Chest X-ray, AP view. Patient: 48 years old, sex M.
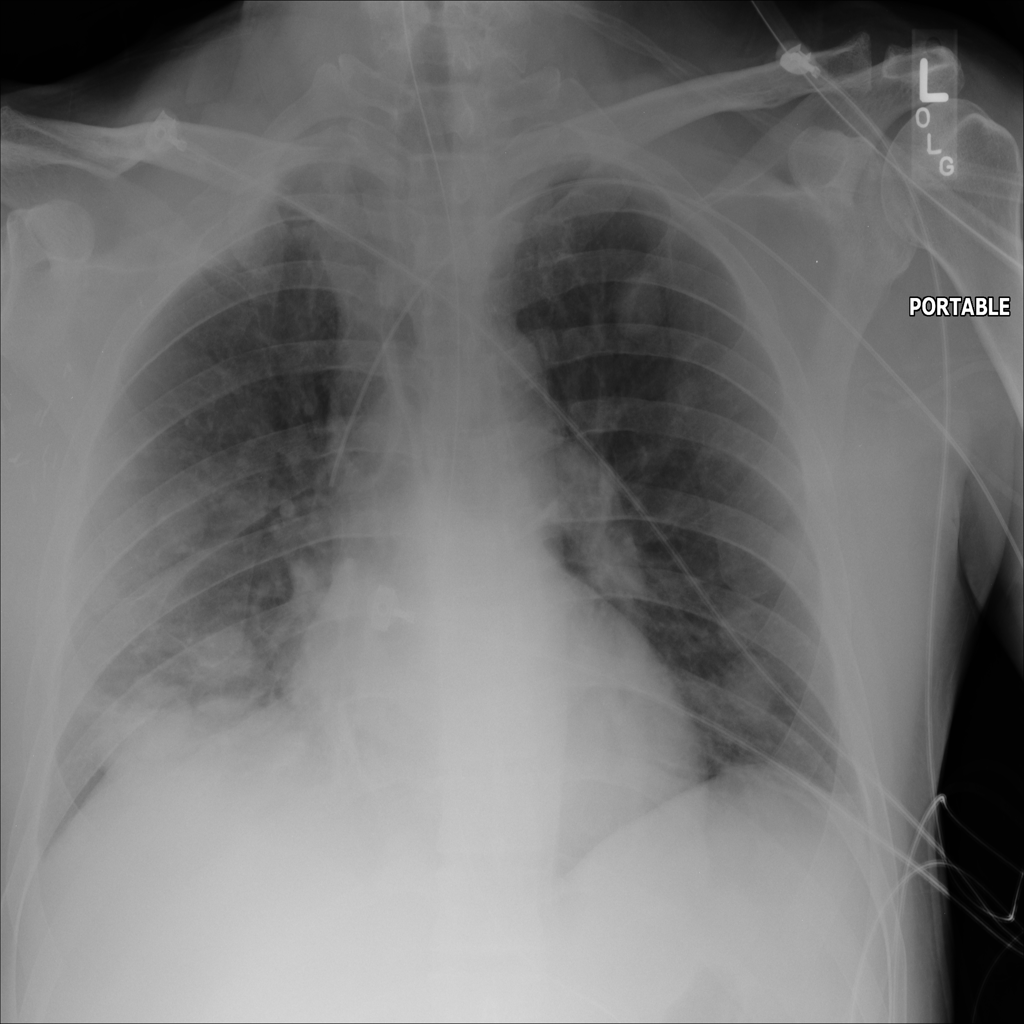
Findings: No Finding